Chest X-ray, AP view. Patient: 26 years old, sex F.
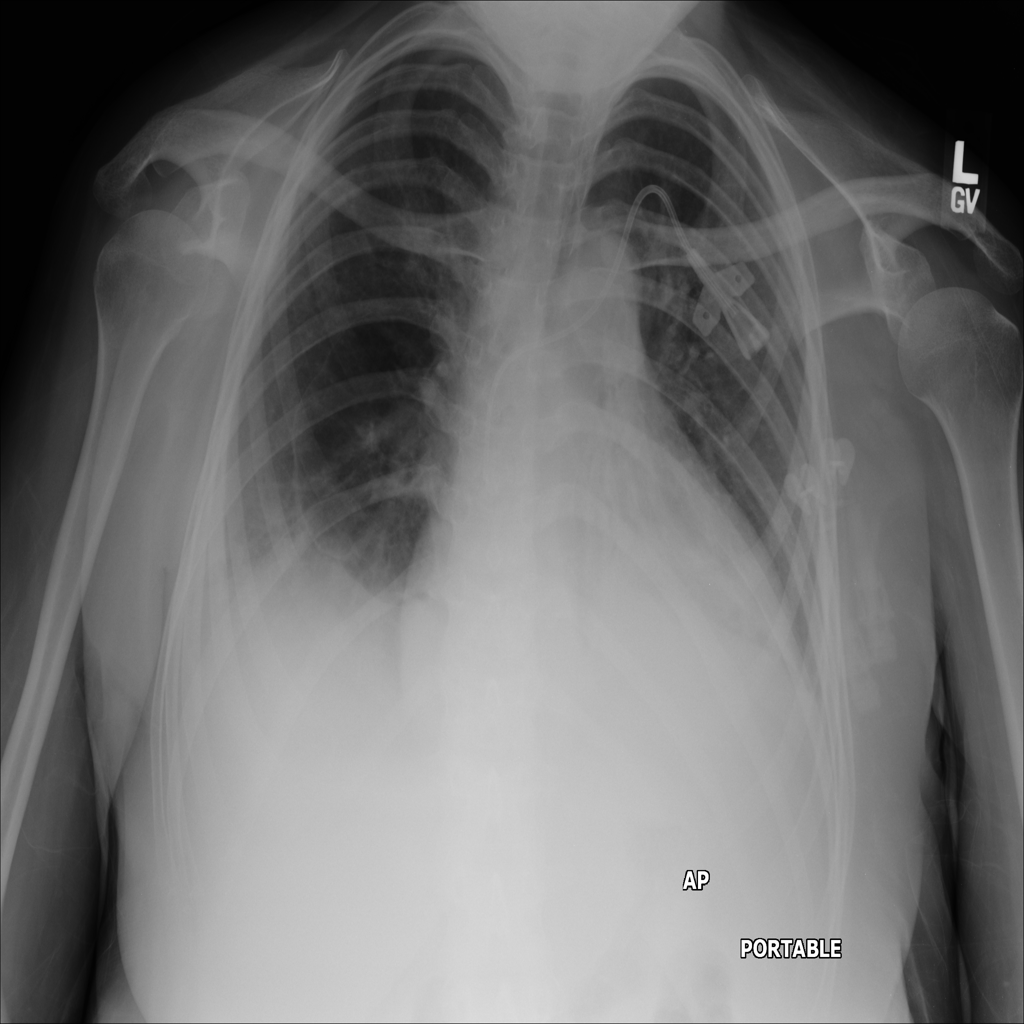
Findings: Atelectasis, Cardiomegaly, Consolidation, Effusion